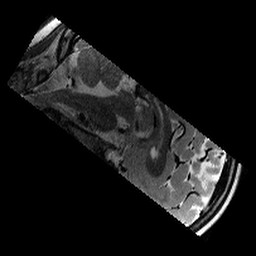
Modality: T2w
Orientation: sagittal
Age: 9
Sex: male
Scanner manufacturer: siemens
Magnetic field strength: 3 T
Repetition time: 9.23 s
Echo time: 0.067 s